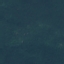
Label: Forest